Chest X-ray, PA view. Patient: 58 years old, sex M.
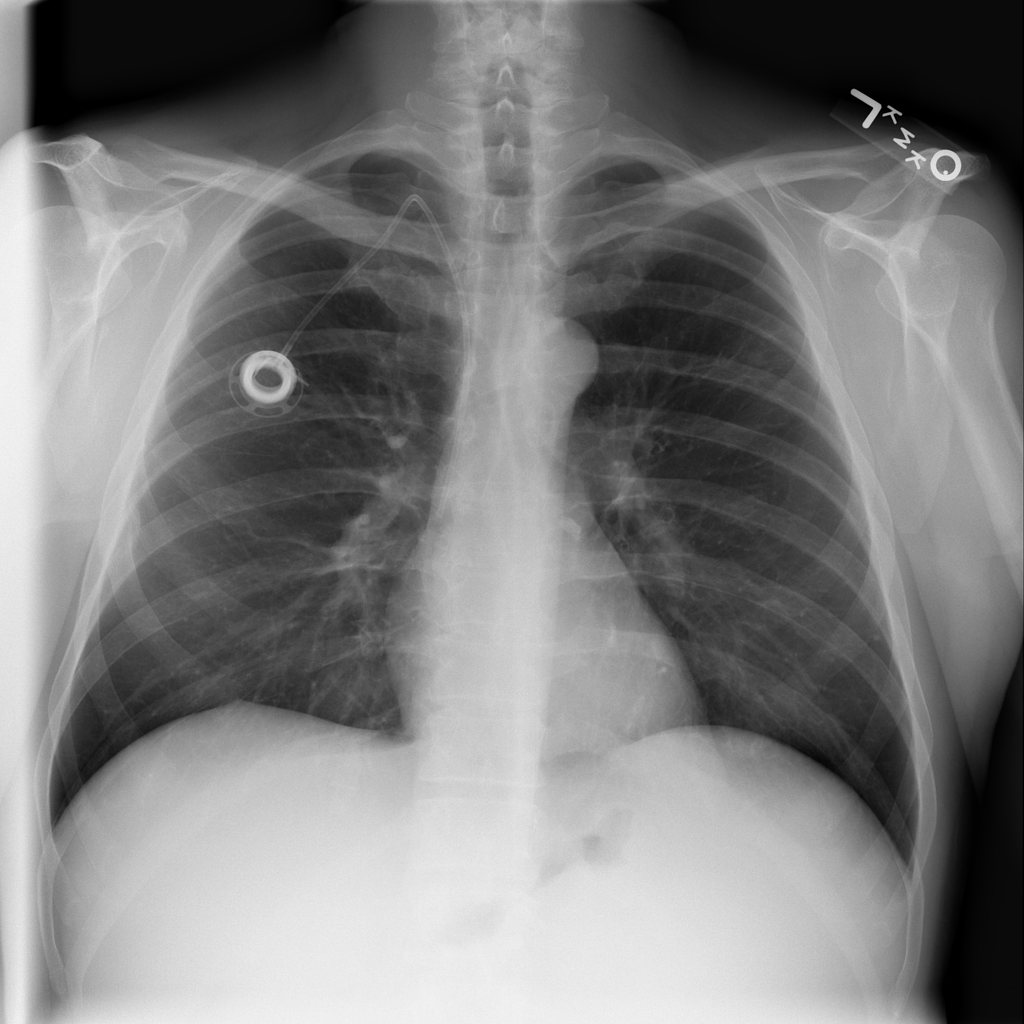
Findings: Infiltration